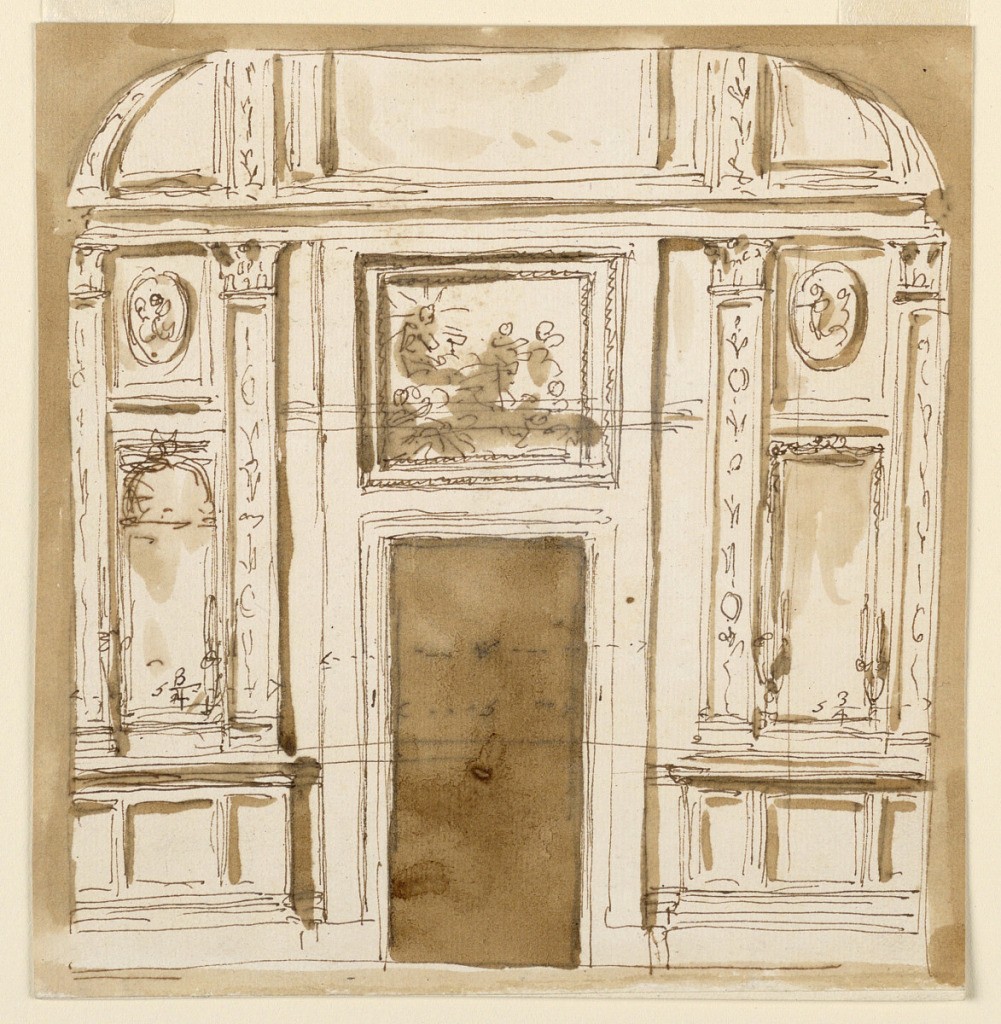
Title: Design for the End Wall of the Noble Cabinet, Palazzo Altieri
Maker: Giuseppe Barberi, Italian, 1746–1809
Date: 1789–1793
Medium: Pen and brown ink, brush and brown wash on off-white laid white paper, lined
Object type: Drawing
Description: Room, section showing entrance wall.